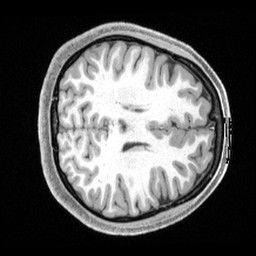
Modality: T1w
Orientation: axial